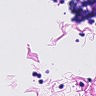
Metastatic tissue present: no